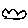
Label: cloud